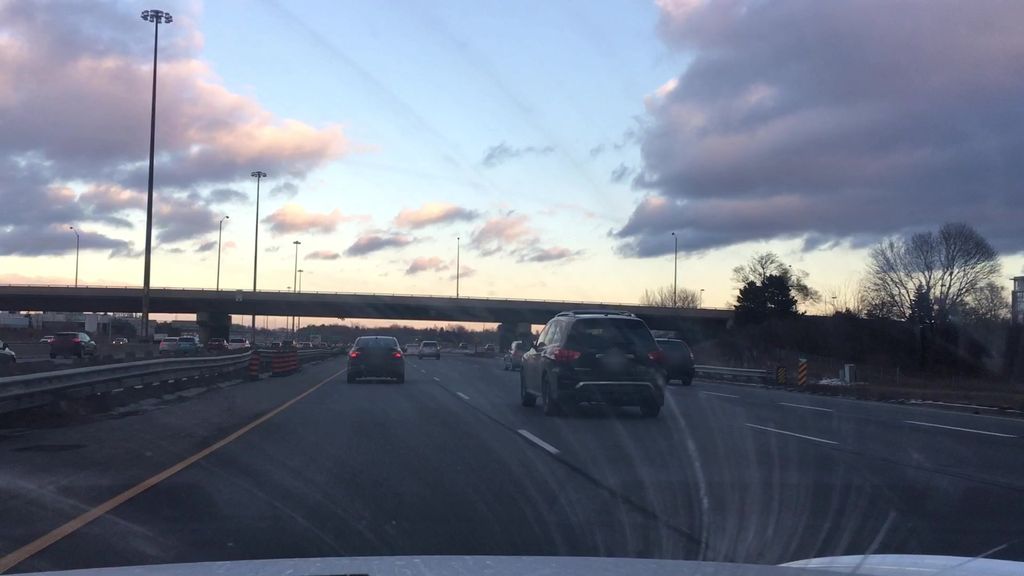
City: toronto